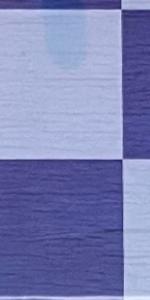
Label: Empty